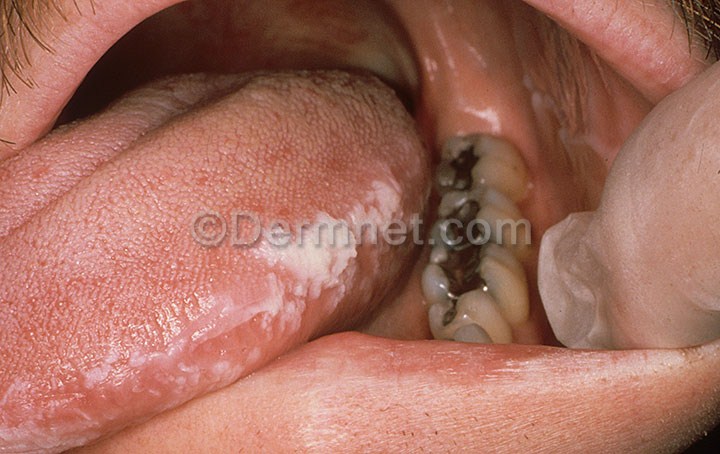
Disease: Herpes HPV and other STDs Photos